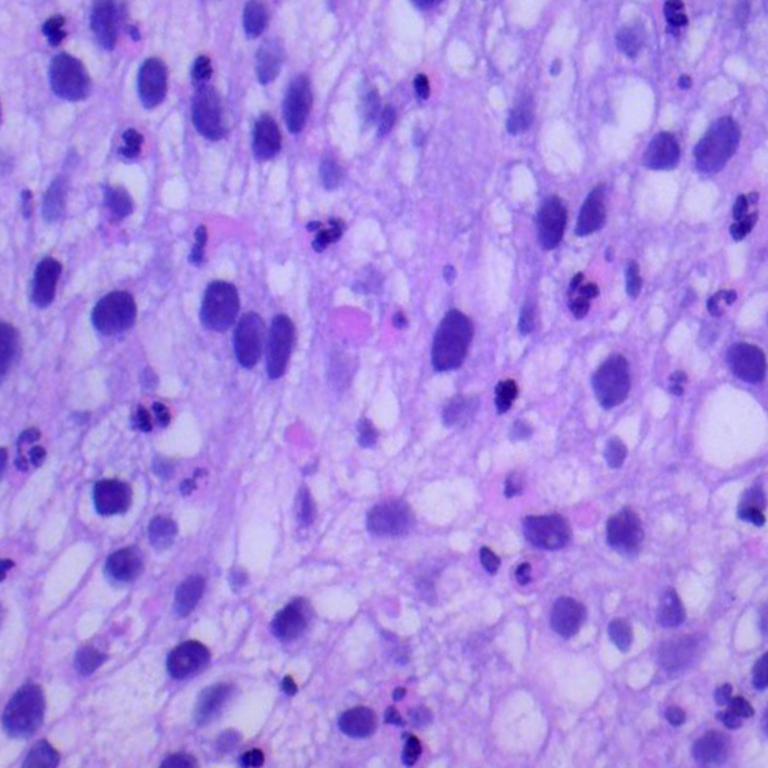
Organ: lung
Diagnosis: squamous carcinomas